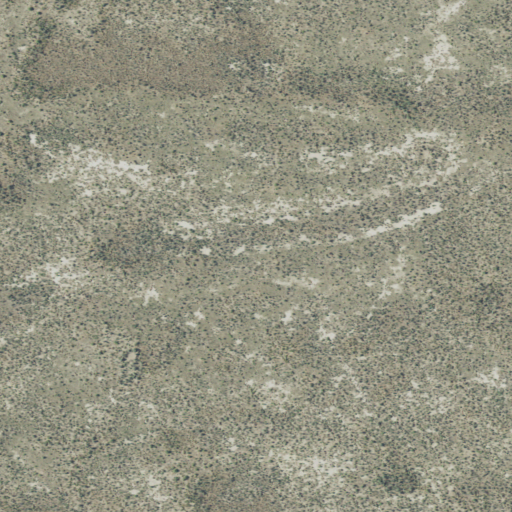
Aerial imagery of valley in Oregon named Sunset Valley containing only shrub